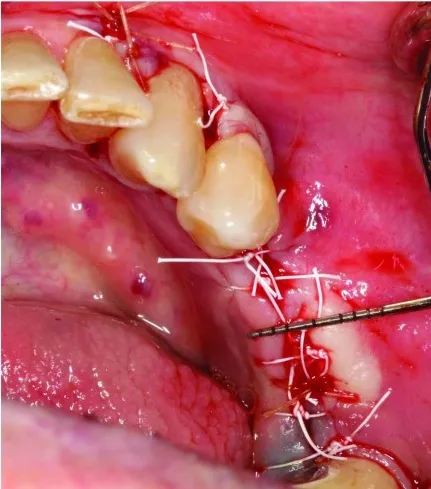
Suturing, primary closure was achieved.
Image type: medical_photograph (other_medical_photograph)